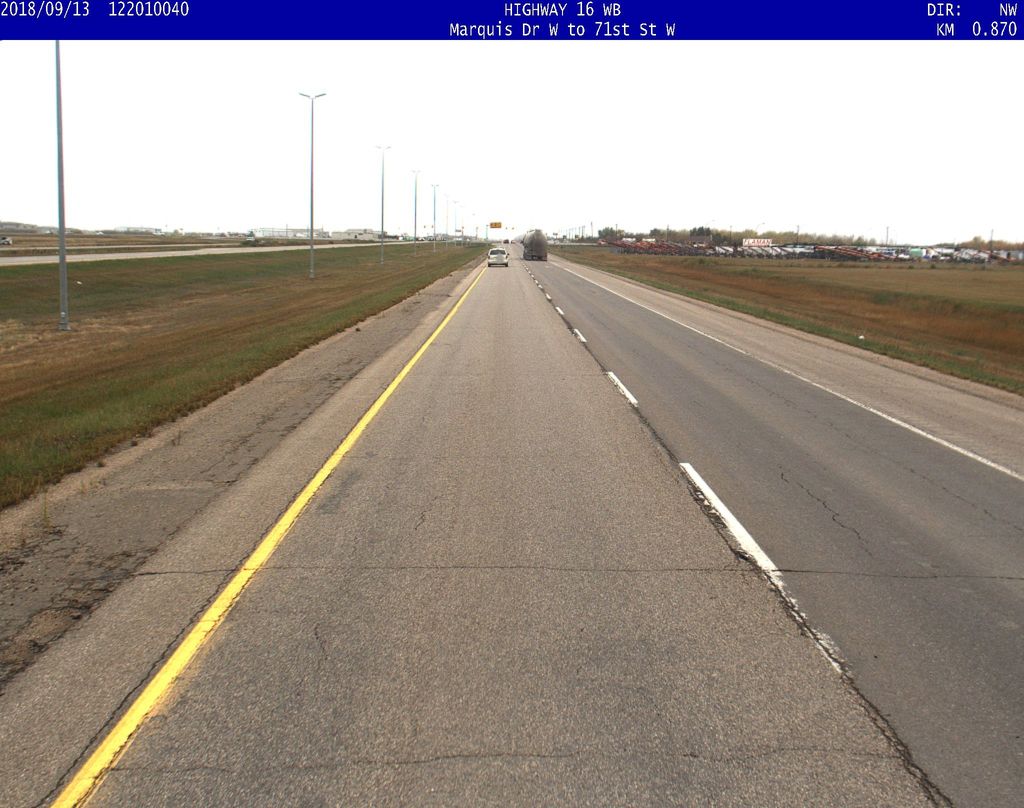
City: saskatoon